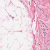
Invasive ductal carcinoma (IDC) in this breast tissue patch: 0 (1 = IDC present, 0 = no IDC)